Interaction volume radius: 5 \u00c5
Interaction volume height: 25 \u00c5
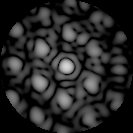
Disorder parameter: 0.4205